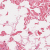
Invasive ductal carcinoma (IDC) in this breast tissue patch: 0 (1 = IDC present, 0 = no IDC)